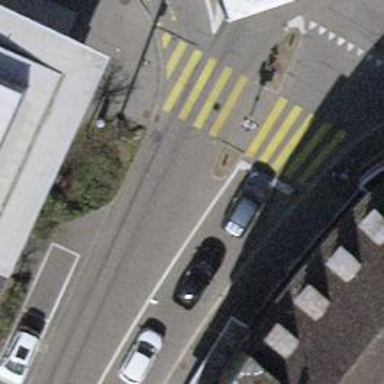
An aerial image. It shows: Road with traffic signals.